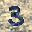
Label: 3